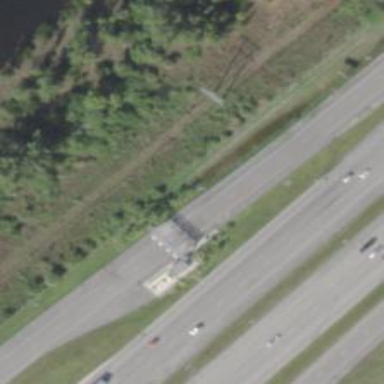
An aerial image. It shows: Toll gantry on the road.